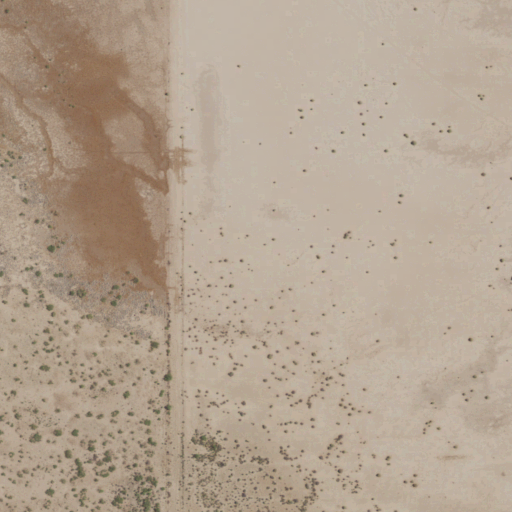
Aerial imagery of valley in New Mexico named Seventysix Draw containing grassland, cultivated crops, barren land, and shrub